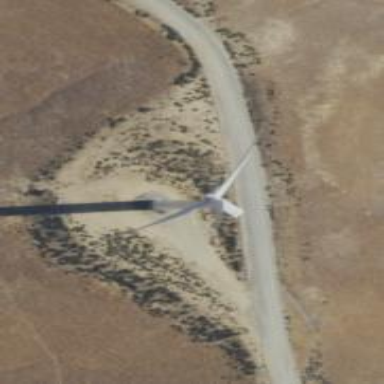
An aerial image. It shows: Wind generator with horizontal axis. The generator is wind turbine.